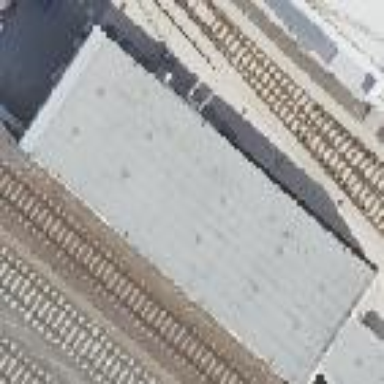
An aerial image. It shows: Commercial building with flat roof.